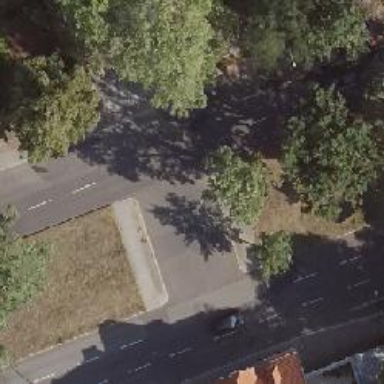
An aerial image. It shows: Asphalt road with primary highway designation. There is cycle track on the right side.